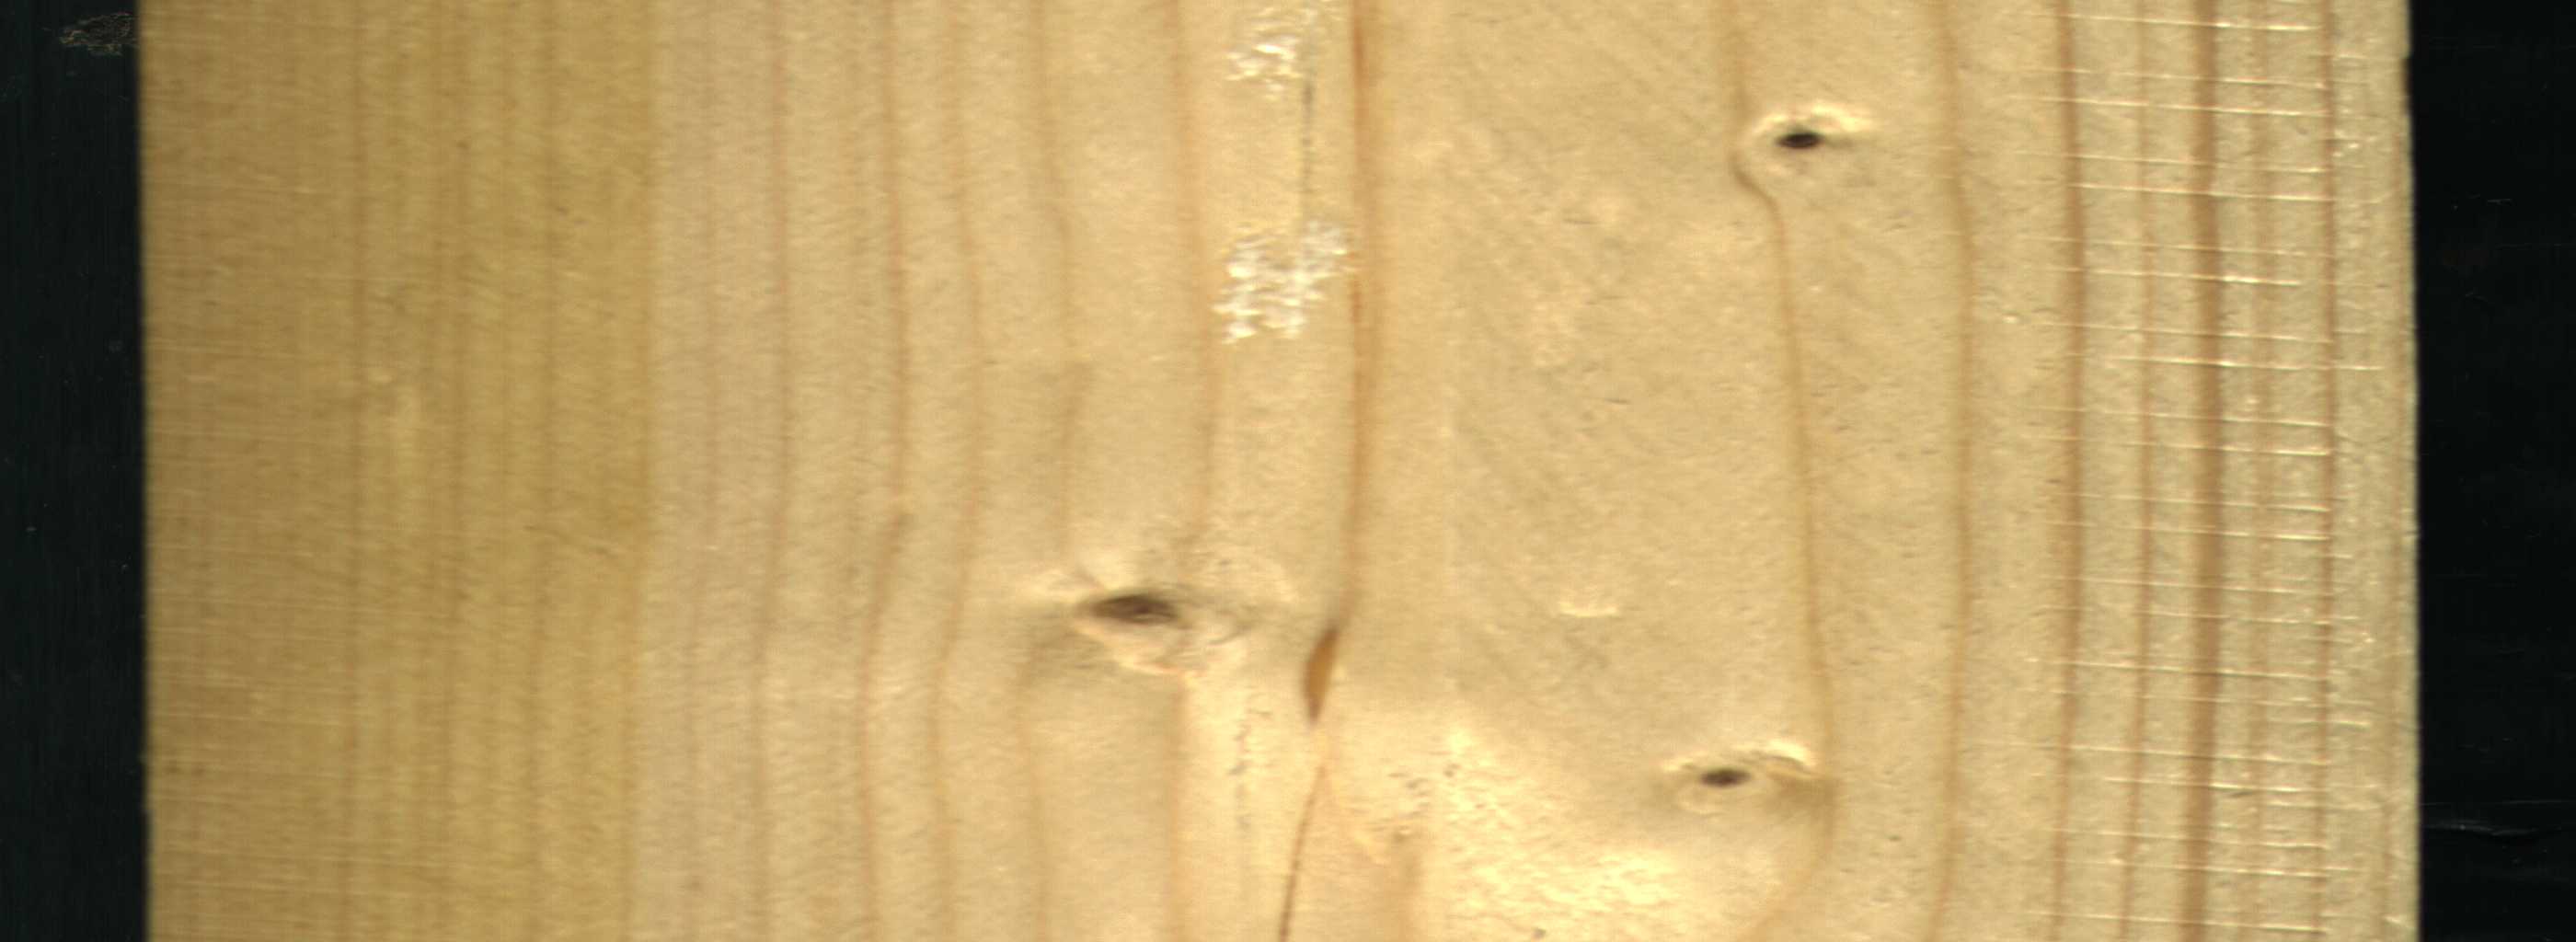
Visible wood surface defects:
Dead_Knot
Live_Knot
Live_Knot